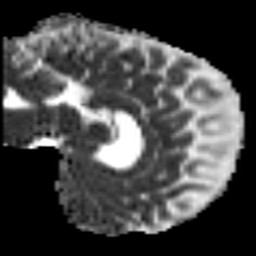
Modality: MD
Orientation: sagittal
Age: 36
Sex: male
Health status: ill
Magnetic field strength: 3 T
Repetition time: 9 s
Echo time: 0.093 s